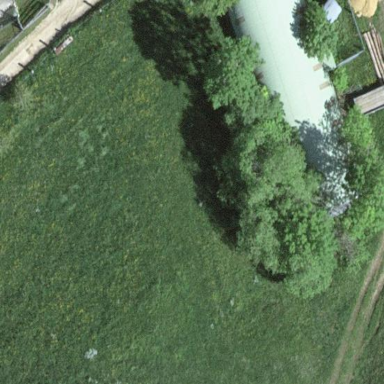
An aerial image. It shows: Farm auxiliary building.